【题型】填空题　【知识点】解析几何　【难度】easy
已知 $F_1, F_2$ 是椭圆 $\frac{x^2}{4} + y^2 = 1$ 的两个焦点，点 $P$ 在椭圆上，$PF_2 \perp x$ 轴，则 $\triangle PF_1F_2$ 的面积为\underline{\quad\quad\quad\quad}.
【解答】
【答案】$\frac{\sqrt{3}}{2} \#\# \frac{1}{2}\sqrt{3}$

【分析】$PF_2 \perp x$ 轴可得 $P$ 点横坐标，再根据点 $P$ 在椭圆上，求出 $P$ 的纵坐标，代入三角形面积公式即可求解.

【解析】由题意不妨设 $F_1(-\sqrt{3}, 0), F_2(\sqrt{3}, 0)$,

$\because PF_2 \perp x$ 轴，$\therefore P(\sqrt{3}, \pm \frac{1}{2})$,

$\therefore \triangle PF_1F_2$ 的面积 $= \frac{1}{2} |PF_2| |F_1F_2| = \frac{1}{2} \times \frac{1}{2} \times 2\sqrt{3} = \frac{\sqrt{3}}{2}$,

故答案为：$\frac{\sqrt{3}}{2}$.

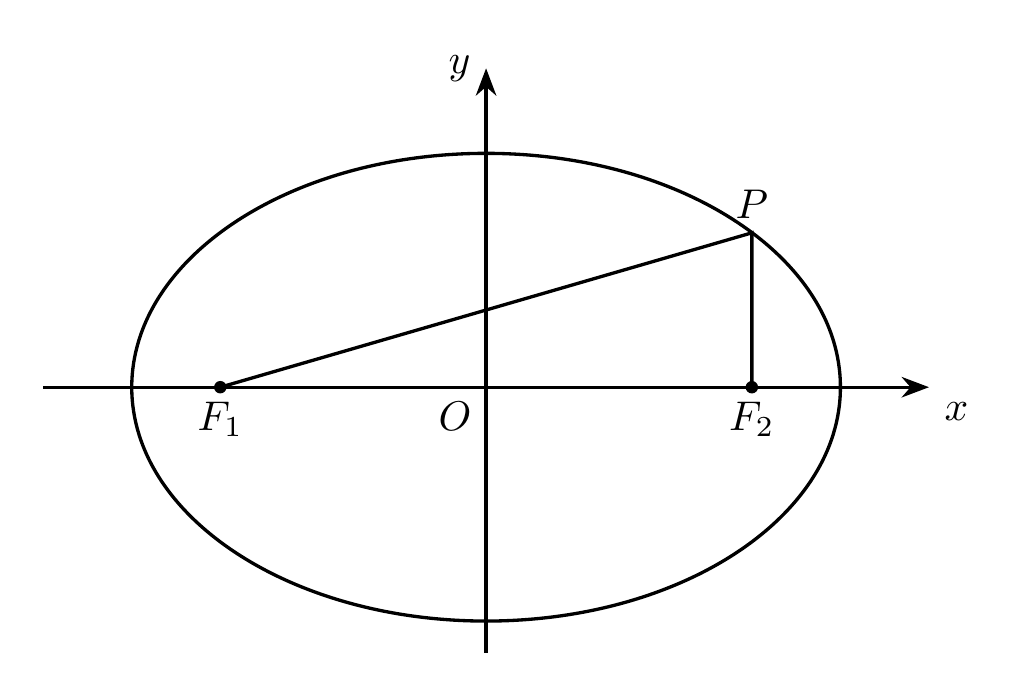